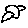
Label: bird